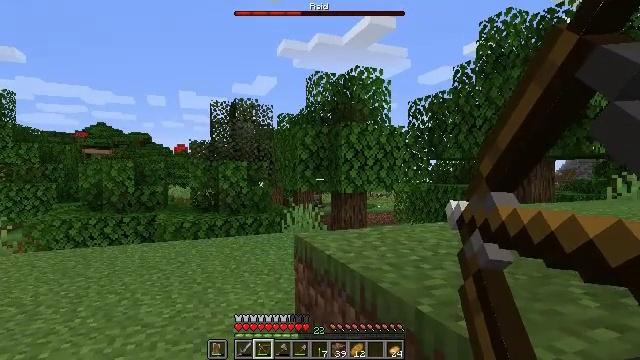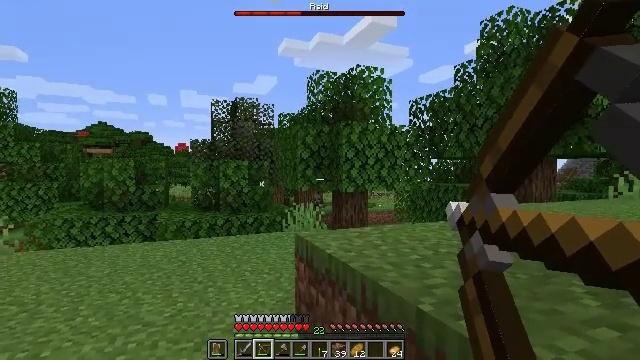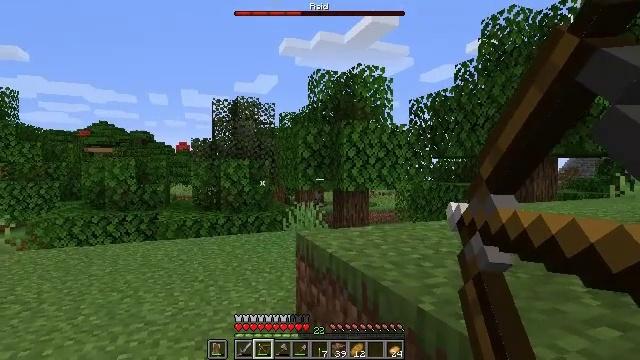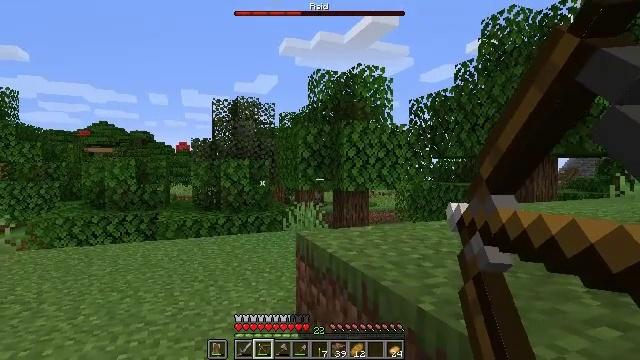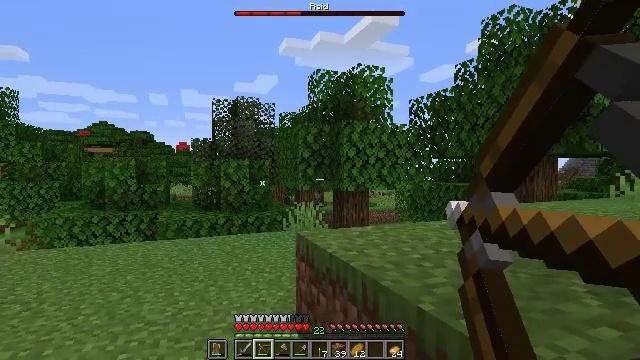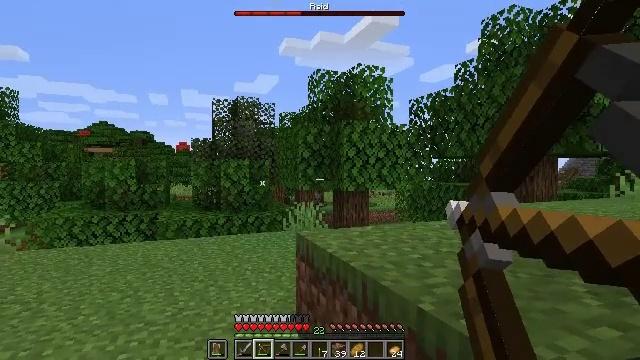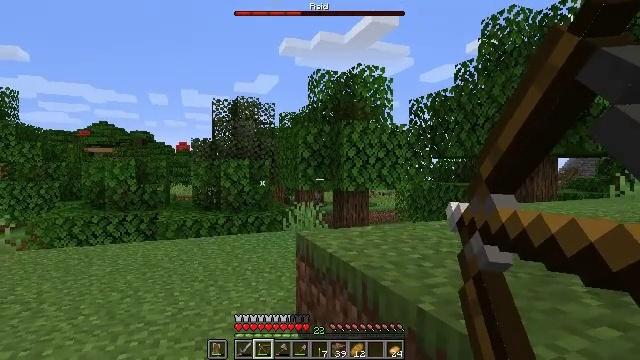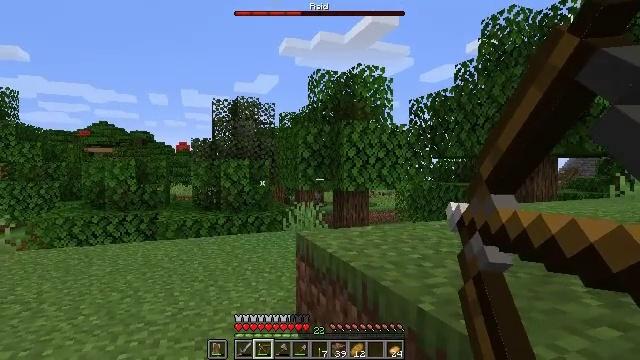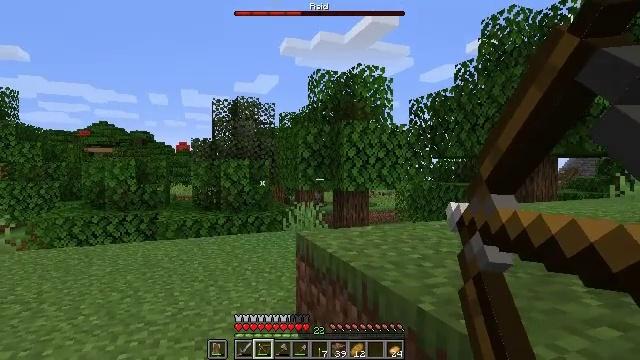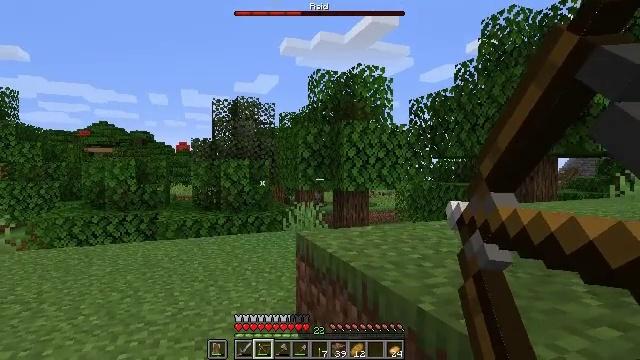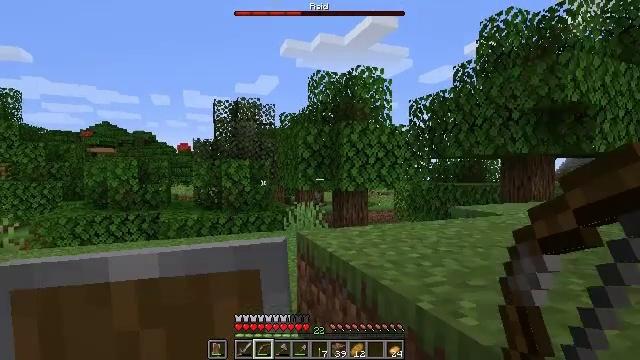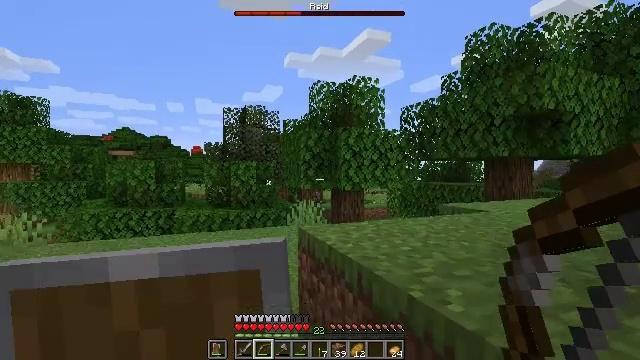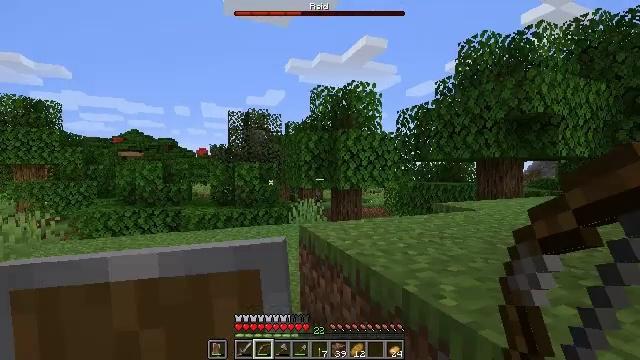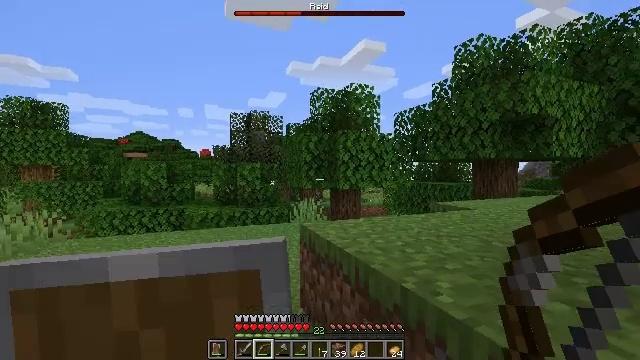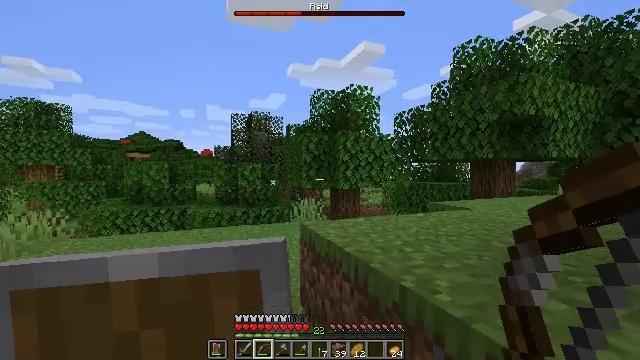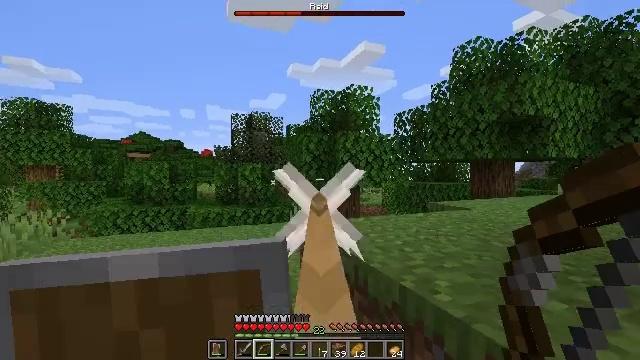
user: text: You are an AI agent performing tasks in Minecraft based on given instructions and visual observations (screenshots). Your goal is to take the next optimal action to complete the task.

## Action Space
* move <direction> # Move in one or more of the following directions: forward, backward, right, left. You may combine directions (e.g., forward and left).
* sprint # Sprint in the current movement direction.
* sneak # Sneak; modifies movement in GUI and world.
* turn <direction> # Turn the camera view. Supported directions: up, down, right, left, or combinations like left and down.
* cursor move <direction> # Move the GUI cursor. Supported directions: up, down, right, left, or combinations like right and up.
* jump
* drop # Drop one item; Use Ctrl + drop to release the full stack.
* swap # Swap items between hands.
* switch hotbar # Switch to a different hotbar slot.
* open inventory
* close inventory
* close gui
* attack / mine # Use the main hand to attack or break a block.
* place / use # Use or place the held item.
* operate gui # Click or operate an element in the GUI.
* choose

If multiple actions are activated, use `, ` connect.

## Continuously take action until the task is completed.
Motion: motion action
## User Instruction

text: Kill mobs.
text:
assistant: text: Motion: use / place
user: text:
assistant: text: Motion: use / place
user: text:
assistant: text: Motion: use / place
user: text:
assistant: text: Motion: use / place
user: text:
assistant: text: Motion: use / place
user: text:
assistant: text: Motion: use / place
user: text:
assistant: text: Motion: use / place
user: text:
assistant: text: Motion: use / place
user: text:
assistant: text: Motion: use / place
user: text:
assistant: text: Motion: no_op
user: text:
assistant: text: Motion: no_op
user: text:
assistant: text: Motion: no_op
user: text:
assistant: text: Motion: no_op
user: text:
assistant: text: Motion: no_op
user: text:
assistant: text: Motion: no_op
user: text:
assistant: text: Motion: no_op